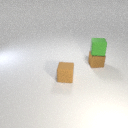
small green rubber cube above small brown metal cube